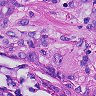
Metastatic tissue present: yes